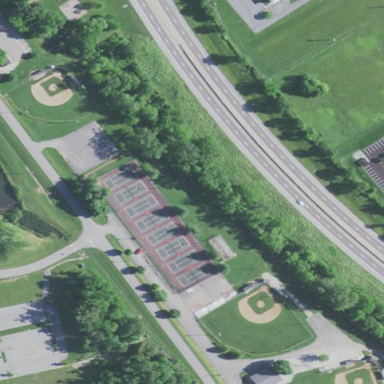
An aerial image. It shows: Recreation ground that serves as park.